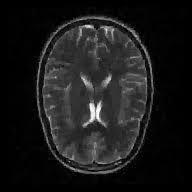
Label: notumor